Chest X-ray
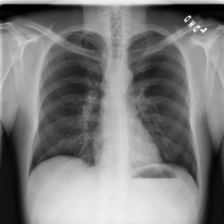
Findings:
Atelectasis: negative
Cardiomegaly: negative
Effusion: negative
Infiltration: negative
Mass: negative
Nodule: negative
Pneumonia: negative
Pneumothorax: negative
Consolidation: negative
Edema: negative
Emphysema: negative
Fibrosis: negative
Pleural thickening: negative
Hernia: negative